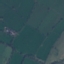
Label: Pasture